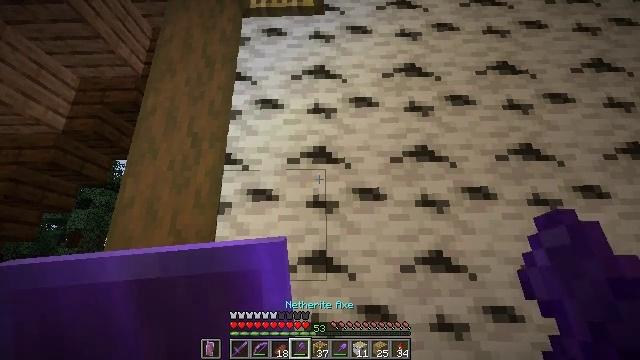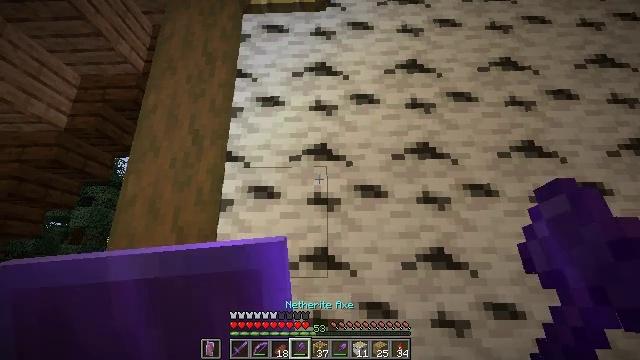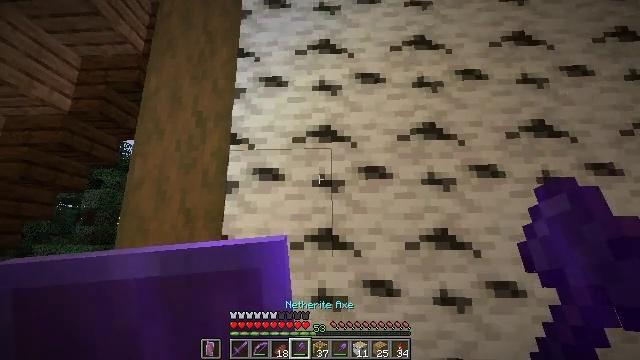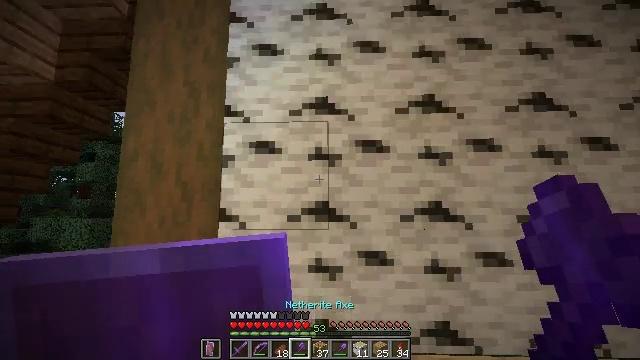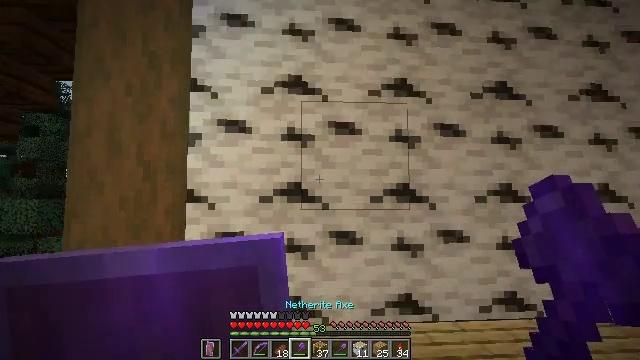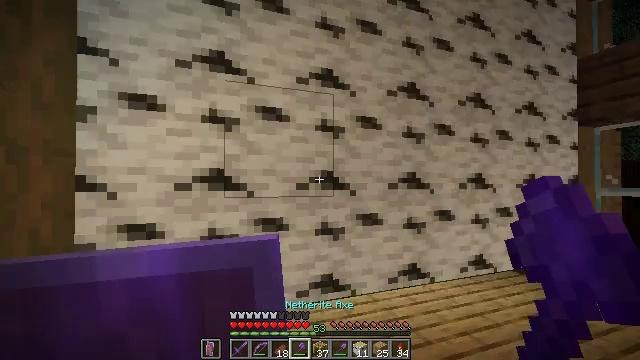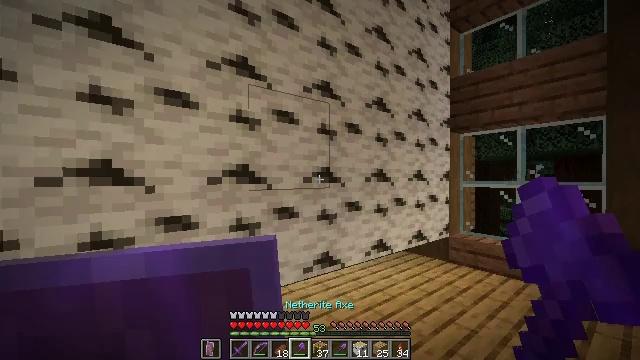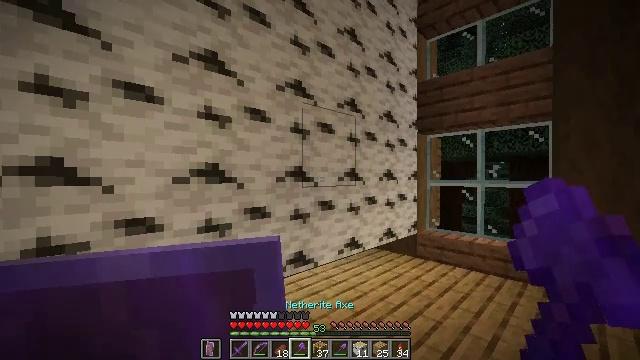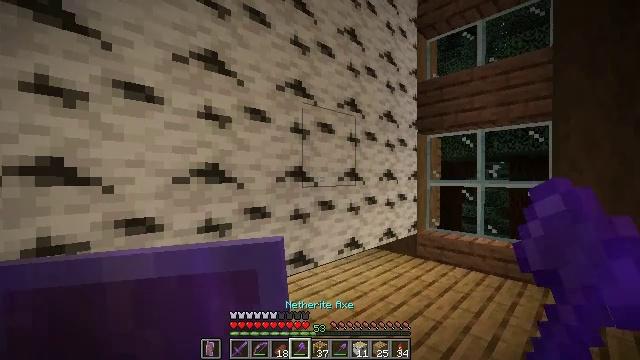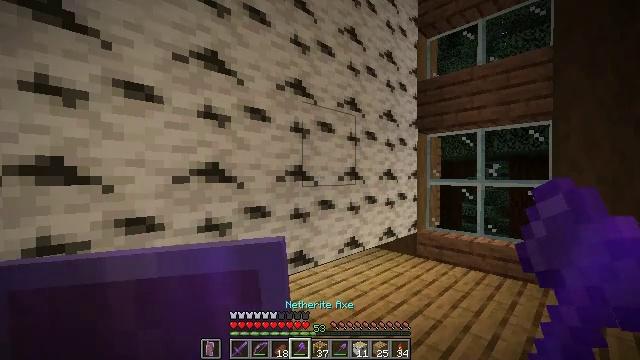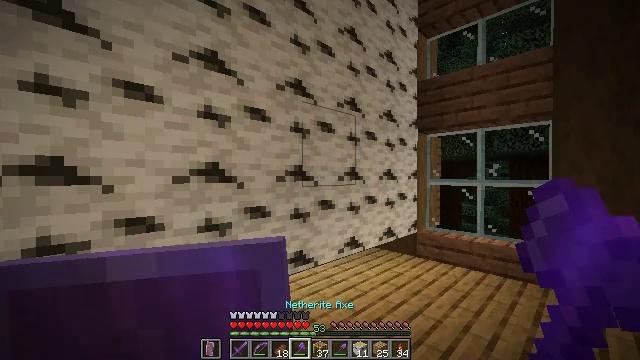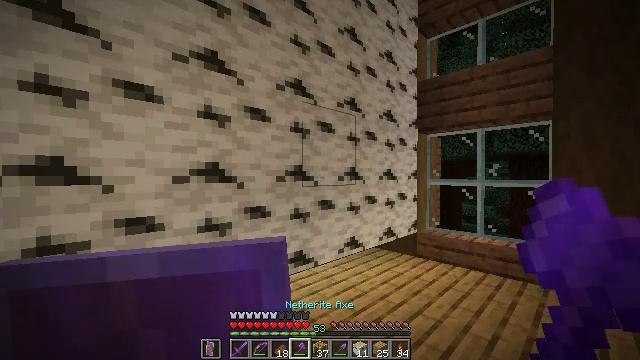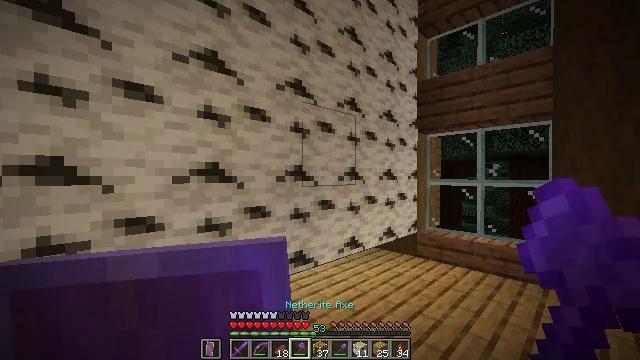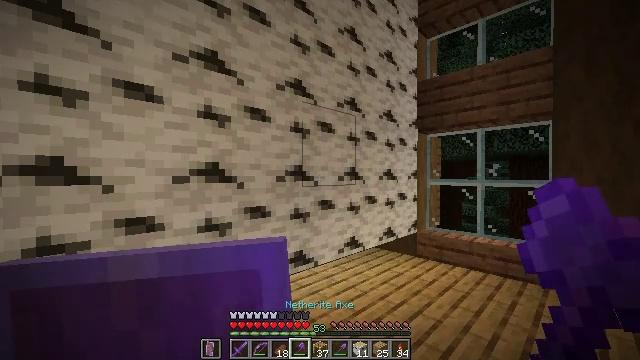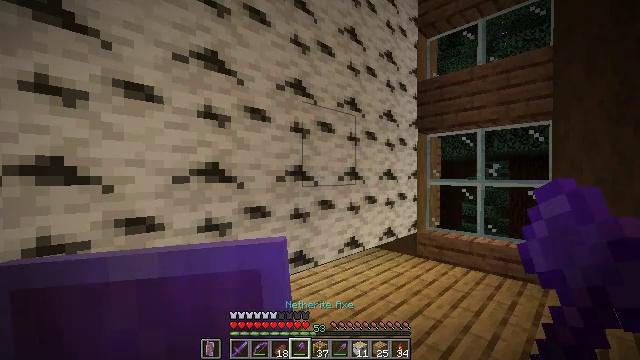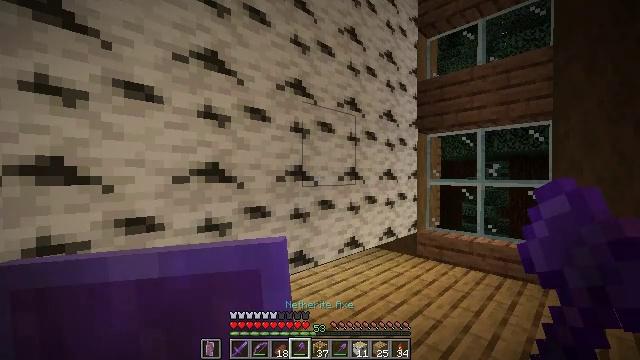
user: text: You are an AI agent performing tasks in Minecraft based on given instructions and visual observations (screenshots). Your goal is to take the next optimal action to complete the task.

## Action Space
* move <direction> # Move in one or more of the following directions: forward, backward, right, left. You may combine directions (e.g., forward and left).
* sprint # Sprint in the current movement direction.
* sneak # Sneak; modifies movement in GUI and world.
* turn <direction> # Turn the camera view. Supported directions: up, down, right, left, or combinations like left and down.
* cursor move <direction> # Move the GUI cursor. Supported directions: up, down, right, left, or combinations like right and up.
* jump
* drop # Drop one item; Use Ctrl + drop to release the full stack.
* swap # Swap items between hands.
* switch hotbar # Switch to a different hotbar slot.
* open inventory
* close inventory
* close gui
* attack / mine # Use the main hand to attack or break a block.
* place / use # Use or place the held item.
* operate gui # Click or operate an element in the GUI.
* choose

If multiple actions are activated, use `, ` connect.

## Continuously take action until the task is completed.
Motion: motion action
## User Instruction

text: Use your axe to get birch logs.
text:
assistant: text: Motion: no_op
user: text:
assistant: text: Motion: turn left and down
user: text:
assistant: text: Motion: turn down
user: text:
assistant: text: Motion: turn right and down
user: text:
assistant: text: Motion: turn right and down
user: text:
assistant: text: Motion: turn right and down
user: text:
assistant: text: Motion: turn right
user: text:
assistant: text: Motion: no_op
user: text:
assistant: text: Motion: no_op
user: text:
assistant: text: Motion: no_op
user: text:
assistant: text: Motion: no_op
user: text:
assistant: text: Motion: no_op
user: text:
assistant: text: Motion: no_op
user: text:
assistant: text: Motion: no_op
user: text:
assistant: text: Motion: no_op
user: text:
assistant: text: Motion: no_op
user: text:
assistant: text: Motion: no_op
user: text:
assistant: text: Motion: no_op
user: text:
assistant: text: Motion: no_op
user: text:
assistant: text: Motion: no_op
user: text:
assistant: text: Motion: no_op
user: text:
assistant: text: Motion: no_op
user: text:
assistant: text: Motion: no_op
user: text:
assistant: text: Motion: no_op
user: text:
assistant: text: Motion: no_op
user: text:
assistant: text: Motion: no_op
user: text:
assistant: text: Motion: no_op
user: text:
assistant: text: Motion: no_op
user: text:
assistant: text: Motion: no_op
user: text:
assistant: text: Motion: no_op